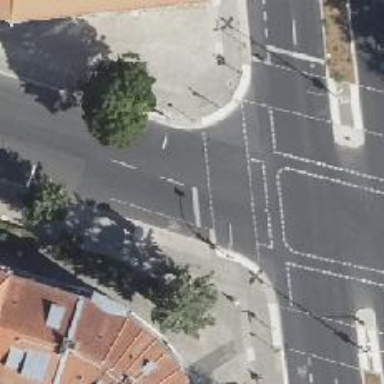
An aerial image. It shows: Road with traffic signals.